Field crop: maize
Growth stage: 2
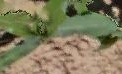
Species: maize